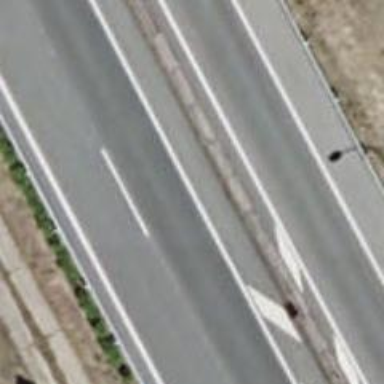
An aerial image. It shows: Motorway.